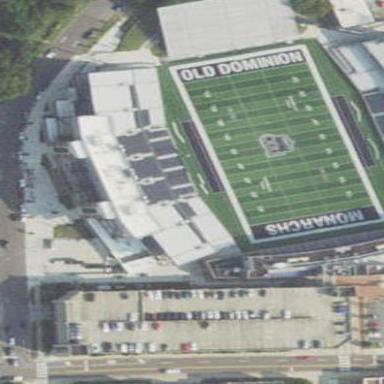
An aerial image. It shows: American football pitch with artificial turf surface for leisure land.